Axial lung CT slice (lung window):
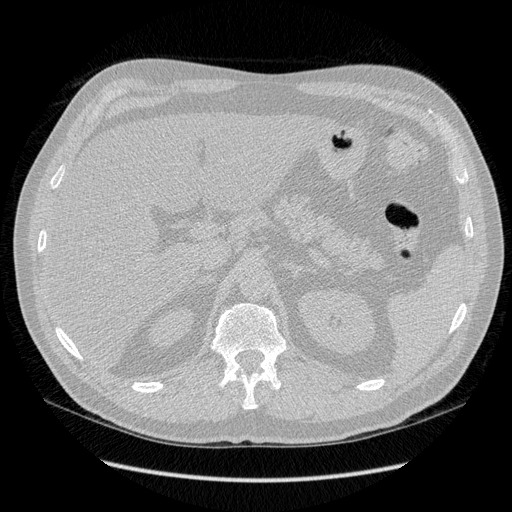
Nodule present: no